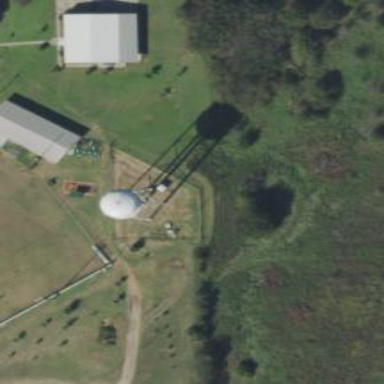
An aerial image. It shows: Water tower that is man-made.